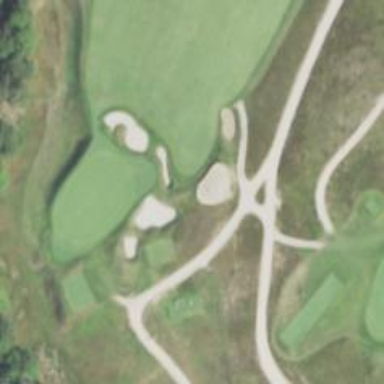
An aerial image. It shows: Path used for both walking and golf.